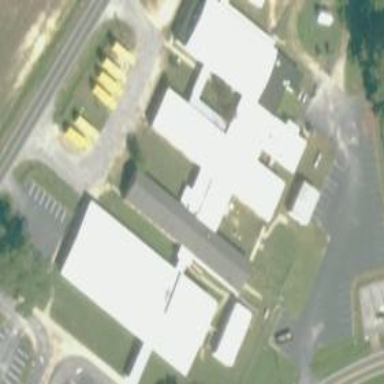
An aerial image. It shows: School.